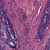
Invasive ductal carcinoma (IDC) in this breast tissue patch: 0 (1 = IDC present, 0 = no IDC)